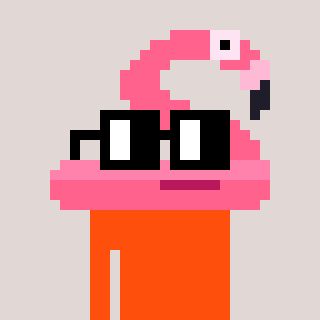
a pixel art character with square black glasses, a flamingo-shaped head and a orange-colored body on a warm background